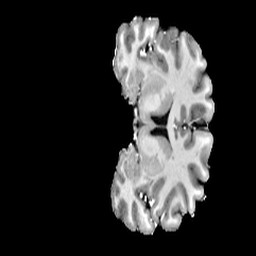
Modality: T1w
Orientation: coronal
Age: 42
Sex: female
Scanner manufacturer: siemens
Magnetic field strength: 6.98 T
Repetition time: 6 s
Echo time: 0.00302 s